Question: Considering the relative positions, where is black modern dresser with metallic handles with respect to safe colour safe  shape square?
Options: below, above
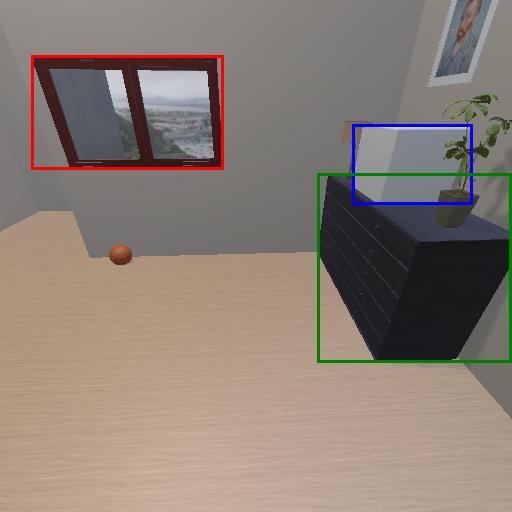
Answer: below